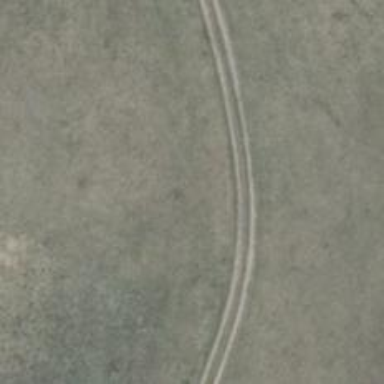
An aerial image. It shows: Track road with grade3 tracktype.